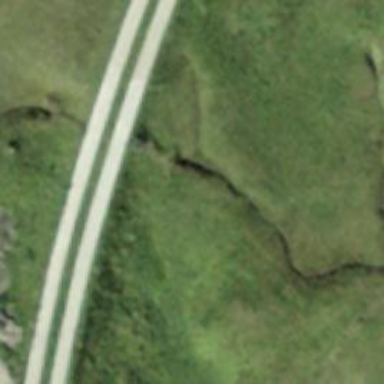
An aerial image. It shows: Culvert tunnel.